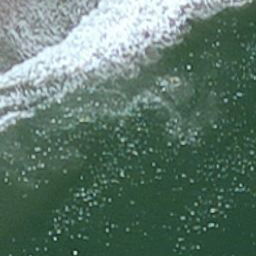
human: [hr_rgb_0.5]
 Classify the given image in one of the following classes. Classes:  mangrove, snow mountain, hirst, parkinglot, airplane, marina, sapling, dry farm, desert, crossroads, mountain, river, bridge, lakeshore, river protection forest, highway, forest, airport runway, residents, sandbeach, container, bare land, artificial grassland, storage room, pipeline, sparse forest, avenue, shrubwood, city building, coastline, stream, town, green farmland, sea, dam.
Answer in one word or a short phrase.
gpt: coastline